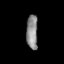
Tissue: lung
Cell type: Epithelial cells
Senescence score: 0.1865
Nuclear area (px): 383
Mean DAPI intensity: 137.898